Question: I've a chart which in the Y axis I have some numbers, like 40000000, <PHONE>, 20000000.
I'd like to use a Regex to replace the last six '0' numbers by 'M'
'''
40000000 should be 40M
<PHONE> should be 7M
20000000 should be 20M
'''
If the number is less then 999999, should be replaced by the letter 'K'
'''
4000 should be 4K
'''
Can someone help me with this regex ?

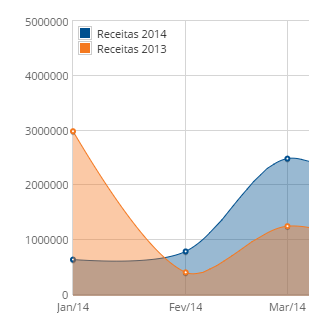
Answer: Note 'someString' has to be a string, not a number.
'''
someString.replace(/0{6}$/, "M").replace(/0{3}$/, "K");
'''